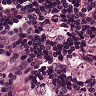
Metastatic tissue present: yes